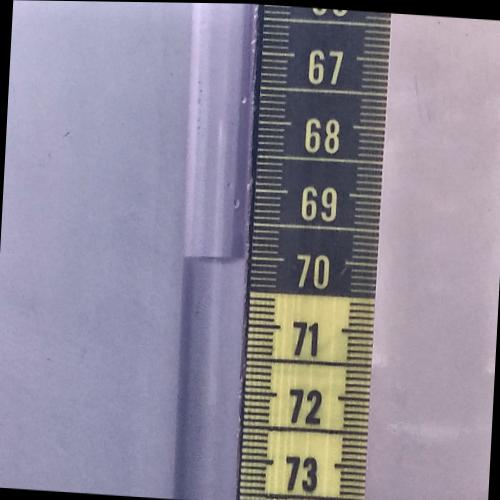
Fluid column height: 70.0 cm